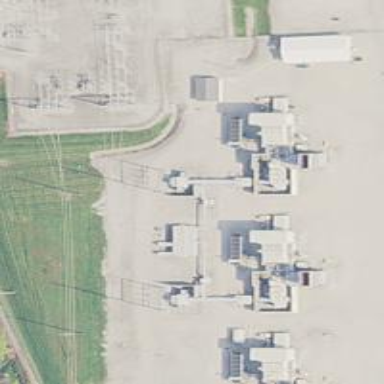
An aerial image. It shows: Switch used for power control.